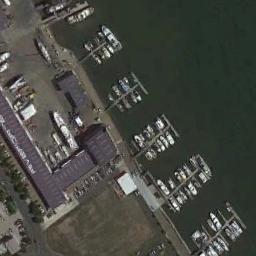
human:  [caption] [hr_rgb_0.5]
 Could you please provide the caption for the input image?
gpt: There is little traffic on the road near the harbor .

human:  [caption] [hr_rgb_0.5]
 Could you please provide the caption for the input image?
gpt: Many yachts are neatly arranged on the sea next to the harbor next to the buildings and lawns .

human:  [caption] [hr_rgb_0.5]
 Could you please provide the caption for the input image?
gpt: The harbor has lots of neatly docked boats and a lawn and some buildings are next to the harbor .

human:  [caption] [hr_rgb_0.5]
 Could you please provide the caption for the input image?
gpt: Many ships are in the harbor .

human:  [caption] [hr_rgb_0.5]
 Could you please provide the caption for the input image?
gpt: There are some ships and two black buildings at the harbor .